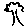
Label: tree